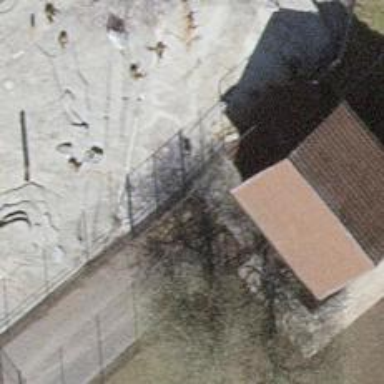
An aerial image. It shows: Fence.